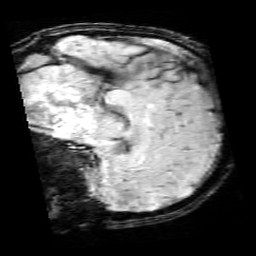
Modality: SWI
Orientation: sagittal
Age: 11
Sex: male
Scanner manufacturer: siemens
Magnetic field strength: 3 T
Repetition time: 0.027 s
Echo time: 0.02 s